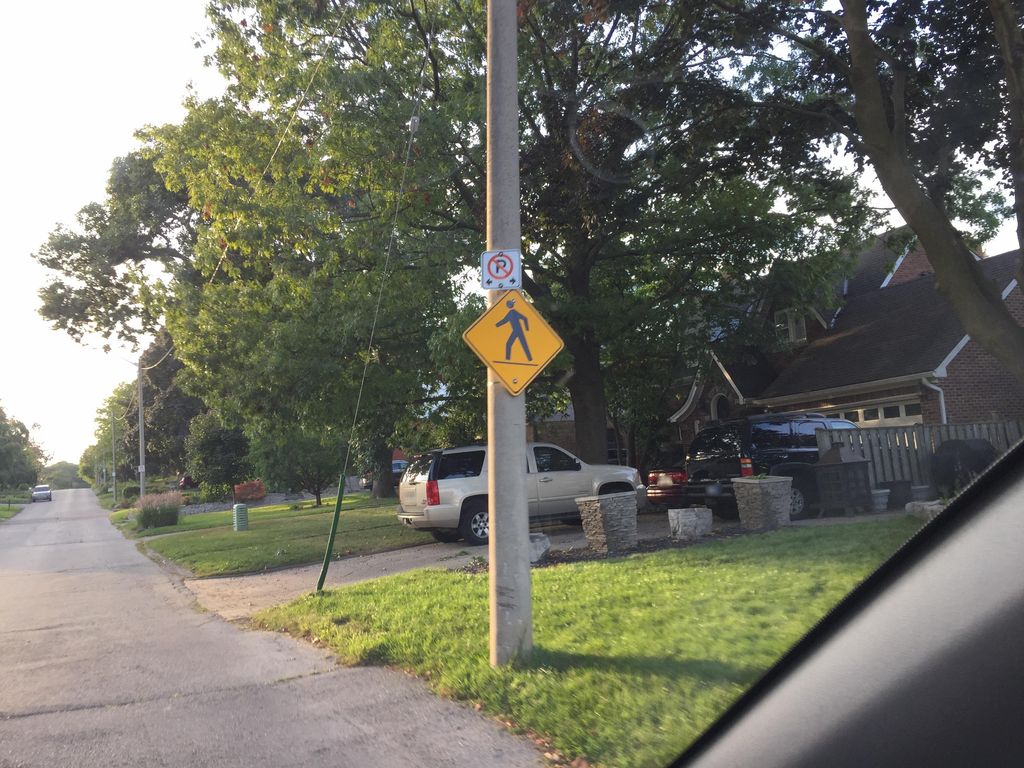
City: kitchener-waterloo